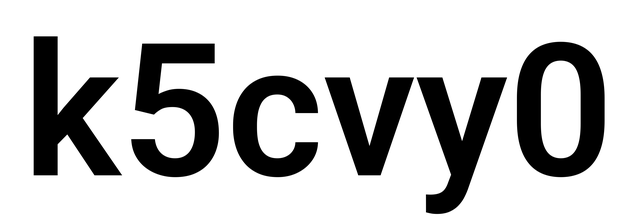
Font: Roboto_SemiBold